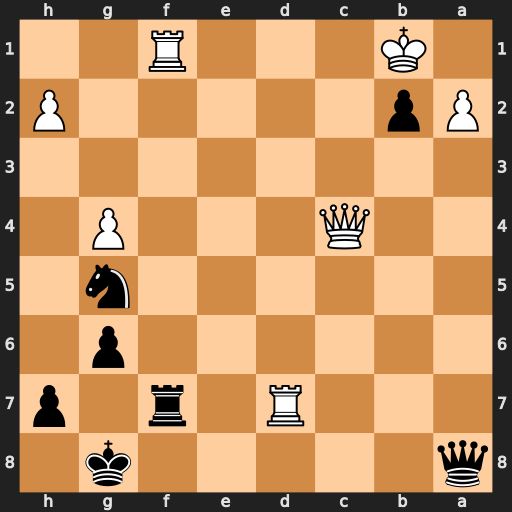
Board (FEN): q5k1/3R1r1p/6p1/6n1/2Q3P1/8/Pp5P/1K3R2
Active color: b
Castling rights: -
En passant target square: -
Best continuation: Qe4+ Qxe4 Rxf1+ Kxb2 Nxe4